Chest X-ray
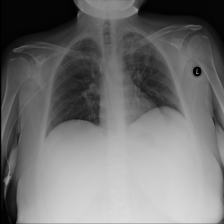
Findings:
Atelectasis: positive
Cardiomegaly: negative
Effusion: negative
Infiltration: positive
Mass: negative
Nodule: negative
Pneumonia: negative
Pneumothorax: negative
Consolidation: negative
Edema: negative
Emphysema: negative
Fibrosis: negative
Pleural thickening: negative
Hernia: negative